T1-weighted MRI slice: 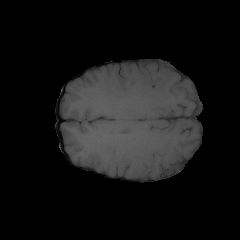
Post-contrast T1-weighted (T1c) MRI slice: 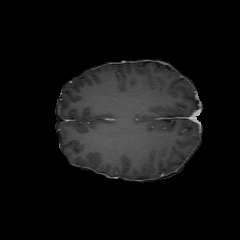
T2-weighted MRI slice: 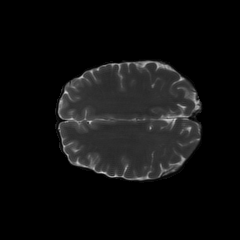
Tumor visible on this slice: no